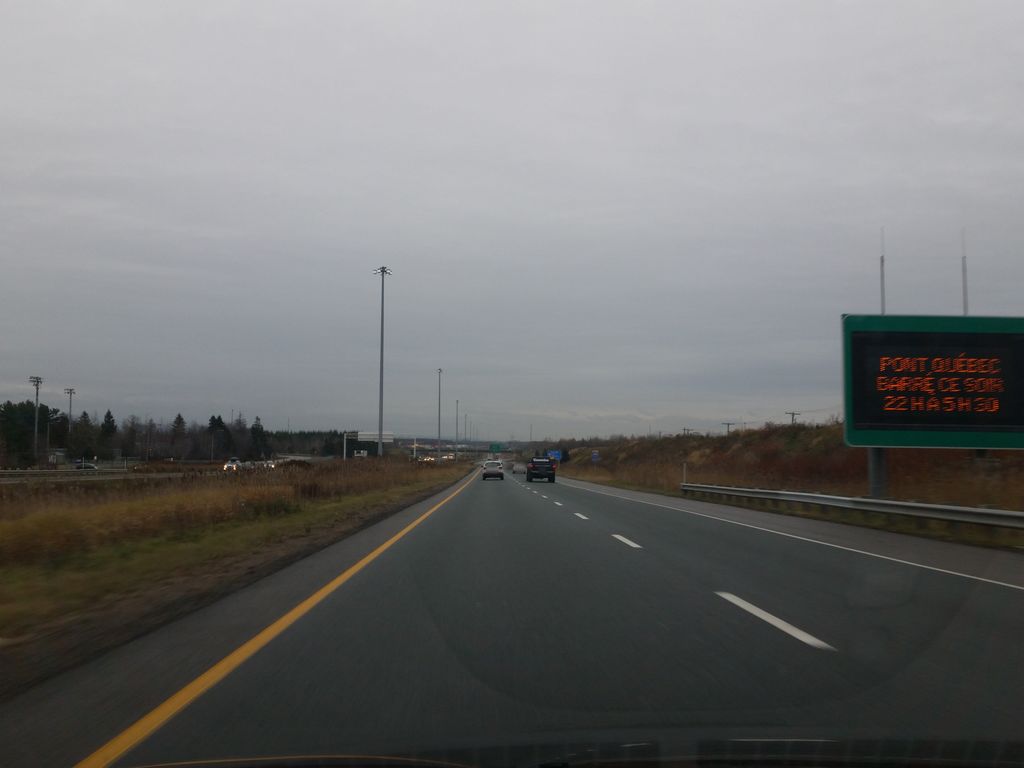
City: quebec_city